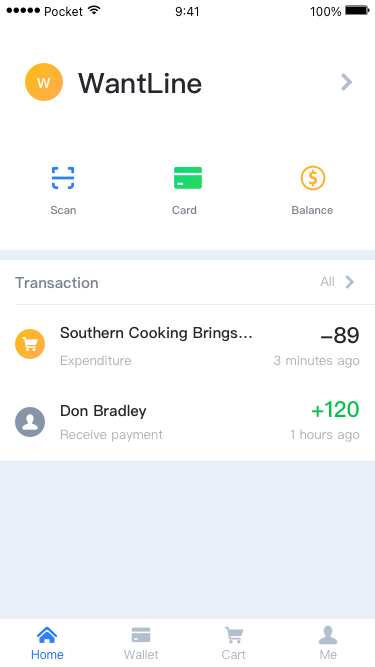
Text in this UI design:
Card
Scan
Balance
WantLine
W
All
Transaction
Southern Cooking Brings…
3 minutes ago
Expenditure
-89
Don Bradley
1 hours ago
Receive payment
+120